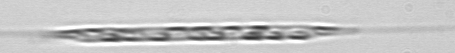
Label: Rhizosolenia